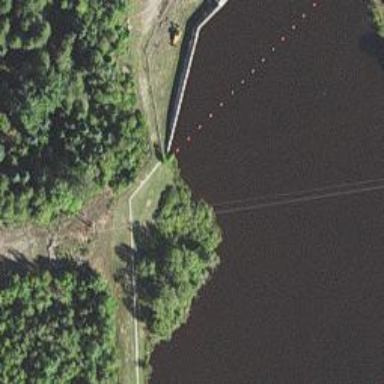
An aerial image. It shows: Dam on waterway built for water storage.